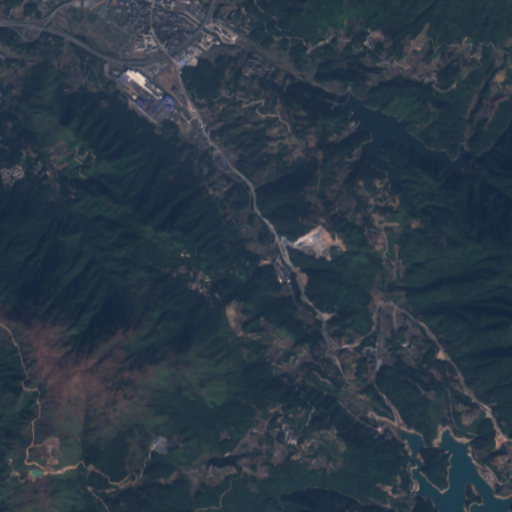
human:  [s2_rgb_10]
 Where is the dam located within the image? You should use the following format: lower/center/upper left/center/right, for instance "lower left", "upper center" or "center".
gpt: The dam is located in the upper right of the image.
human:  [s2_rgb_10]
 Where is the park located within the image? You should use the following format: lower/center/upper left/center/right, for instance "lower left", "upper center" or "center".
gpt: The park is located in the upper right of the image.
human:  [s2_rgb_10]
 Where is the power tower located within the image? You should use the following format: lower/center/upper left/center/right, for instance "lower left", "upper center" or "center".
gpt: The power tower is located in the upper left of the image.
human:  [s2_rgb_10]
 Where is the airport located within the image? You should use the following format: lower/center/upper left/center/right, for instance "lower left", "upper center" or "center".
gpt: There is no airport in the image.